Question: I'm aware that colour banding is an old chestnut of a problem that has been discussed many times before with various solutions provided (which essentially boil down to use 32-bit throughout, or use dithering). In fact not so long ago I <URL>.
I'm now developing with a HTC One X (Android 4.0) and an Asus Nexus 7 (Android 4.1). What I tried to do was apply a grey gradient to the entire area of a 'SurfaceView'. Even though I supposedly ensured that the containing 'Window' and the 'Holder' are configured for 32-bit colour, I get horrible banding artifacts. In fact, on the Nexus 7, . This occurs not only on the 'SurfaceView' which is of course continuously drawing, but also in a normal 'View' I added alongside to draw exactly the same gradient for test purposes, which would have drawn once. The way that these artifacts are there and also appear to move around of course looks absolutely awful, and it's . Both the 'View' and 'SurfaceView' exhibit exactly the same artifacts, which move around together.
My intention is to use 32-bit throughout, and not use dithering. I am under the impression that the 'Window' was 32-bit by default long before Android 4.0. By applying 'RGBA_8888' in the 'SurfaceView' I would have expected everything to have been 32-bit throughout, thus avoiding any artifacts.
I do note that there are some other questions on SO where people have observed that the 'RGBA_8888' no longer seems to be effective on the 4.0 / 4.1 platforms.
This is a screenshot from my Nexus 7, with a normal 'View' at the top and a 'SurfaceView' below, both applying the same gradient to the 'Canvas'. Of course, it does not show the artifacts as well as they do when looking at the display, and so it is probably fairly pointless showing this screen grab. I want to emphasise though that the banding really does look terrible on the screen of the Nexus. In fact, the screenshot really doesn't show the artifacts . The artifacts I'm seeing on the Nexus 7 aren't uniform banding; it looks random in nature.

The test 'Activity' used to create the above:
'''
import android.app.Activity;
import android.content.Context;
import android.graphics.Canvas;
import android.graphics.LinearGradient;
import android.graphics.Paint;
import android.graphics.PixelFormat;
import android.graphics.Shader;
import android.os.Bundle;
import android.os.Handler;
import android.view.SurfaceHolder;
import android.view.SurfaceView;
import android.view.View;
import android.view.WindowManager;
import android.view.SurfaceHolder.Callback;
import android.widget.LinearLayout;
public class GradientTest extends Activity {
@Override
public void onAttachedToWindow() {
super.onAttachedToWindow();
getWindow().setFormat(PixelFormat.RGBA_8888);
}
@Override
public void onCreate(Bundle savedInstanceState) {
super.onCreate(savedInstanceState);
WindowManager.LayoutParams lp = new WindowManager.LayoutParams();
lp.copyFrom(getWindow().getAttributes());
lp.format = PixelFormat.RGBA_8888;
getWindow().setAttributes(lp);
LinearLayout ll = new LinearLayout(this);
LinearLayout.LayoutParams params = new LinearLayout.LayoutParams(500,500);
params.setMargins(20, 0, 0, 0);
ll.addView(new GradientView(this), params);
ll.addView(new GradientSurfaceView(this), params);
ll.setOrientation(LinearLayout.VERTICAL);
setContentView(ll);
}
public class GradientView extends View {
public GradientView(Context context) {
super(context);
}
@Override
protected void onDraw(Canvas canvas) {
Paint paint = new Paint();
paint.setStyle(Paint.Style.FILL);
paint.setAntiAlias(false);
paint.setFilterBitmap(false);
paint.setDither(false);
Shader shader = new LinearGradient(
0,
0,
0,
500,
//new int[]{0xffafafaf, 0xff414141},
new int[]{0xff333333, 0xff555555},
null,
Shader.TileMode.CLAMP
);
paint.setShader(shader);
canvas.drawRect(0,0,500,500, paint);
}
}
public class GradientSurfaceView extends SurfaceView implements Callback {
public GradientSurfaceView(Context context) {
super(context);
getHolder().setFormat(PixelFormat.RGBA_8888); // Ensure no banding on gradients
SurfaceHolder holder = getHolder();
holder.addCallback(this);
}
Paint paint;
private GraphThread thread;
@Override
public void surfaceCreated(SurfaceHolder holder) {
holder.setFormat(PixelFormat.RGBA_8888); // Ensure no banding on gradients
paint = new Paint();
paint.setStyle(Paint.Style.FILL);
paint.setAntiAlias(false);
paint.setFilterBitmap(false);
paint.setDither(false);
Shader shader = new LinearGradient(
0,
0,
0,
500,
//new int[]{0xffafafaf, 0xff414141},
new int[]{0xff333333, 0xff555555},
null,
Shader.TileMode.CLAMP
);
paint.setShader(shader);
thread = new GraphThread(holder, new Handler() );
thread.setName("GradientSurfaceView_thread");
thread.start();
}
class GraphThread extends Thread {
/** Handle to the surface manager object we interact with */
private SurfaceHolder mSurfaceHolder;
public GraphThread(SurfaceHolder holder, Handler handler) {
mSurfaceHolder = holder;
holder.setFormat(PixelFormat.RGBA_8888); // Ensure no banding on gradients
}
@Override
public void run() {
Canvas c = null;
while (true) {
try {
c = mSurfaceHolder.lockCanvas();
synchronized (mSurfaceHolder) {
if (c != null){
c.drawRect(0,0,500,500, paint);
}
}
}
finally {
if (c != null) {
mSurfaceHolder.unlockCanvasAndPost(c);
}
}
}
}
}
@Override
public void surfaceChanged(SurfaceHolder holder, int format, int width,
int height) {
}
@Override
public void surfaceDestroyed(SurfaceHolder holder) {
}
}
}
'''
I have installed an application called Display Tester from Google Play. This application can be used to create test gradients on the screen. Although its gradients do not look perfect, they seem a bit better than what I have been able to achieve, which makes me wonder if there is a further measure I can do to prevent banding.
The other thing I note is that the Display Tester application reports that my Nexus' screen is 32-bit.
For information, I am explicitly enabling hardware acceleration. My SDK levels are:
'''
<uses-sdk android:minSdkVersion="8" android:targetSdkVersion="15"></uses-sdk>
'''
Another thing I notice is that the default gradient background for the 'Activity', which I understand to be a feature of Holo, is also very banded. This also doesn't show at all in the screenshot. And, I also just noticed the banding of the background moves about briefly on my Nexus 7, in sympathy with the banding movement in my two 'Views'. If I create a completely new Android project with the default 'empty' 'Activity', the 'Activity' shows a nasty banded gradient background on both my Nexus and HTC One X. Is this normal? I understand that this black / purple gradient default background is what an 'Activity' shall have if hardware acceleration is enabled. Well, regardless of whether hardware acceleration is enabled or not, I see the same nasty banded 'Activity' background gradient. This even happens in my empty test project, whose target SDK is 15. To clarify, the way I am enabling or disabling hardware acceleration is explicitly using 'android:hardwareAccelerated="true"' and 'android:hardwareAccelerated="false"'.
I'm not sure if my observation about the Holo black / purple 'Activity' gradient background has anything to do with my primary question, but it does seem oddly related. It's also odd that it looks such poor quality (i.e. banded) and looks the same regardless of whether hardware acceleration is turned on. So, a secondary question would be: When you have an 'Activity' with the default Holo gradient background, and for each case of hardware acceleration being explicity enabled and then disabled, should this gradient background (a) be present and (b) look perfectly smooth? I would ask this in a separate question, but again, it seems related.
The basic problem I have is that applying a gradient background to a 'SurfaceView' simply cannot be done, it seems, on my Nexus 7. It's not just banding that's the problem (which I could happily put up with if it were just that); it's actually the fact that the banding is random in nature on each draw. This means that a 'SurfaceView' that constantly redraws ends up having a moving, fuzzy background.
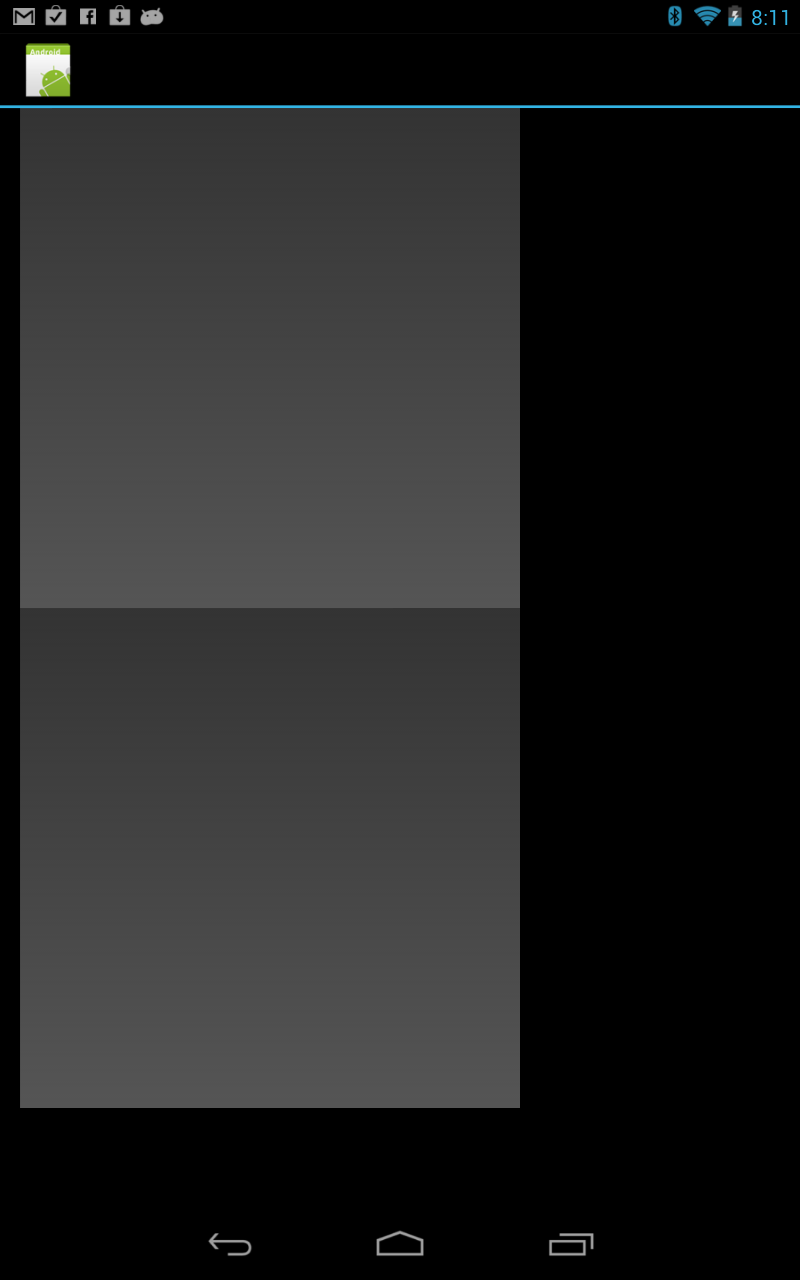
Answer: Just to wrap this up with an answer, the conclusion I have reached is that the Nexus 7 just has some hardware / firmware issue which means that it is utterly pants at rendering gradients.